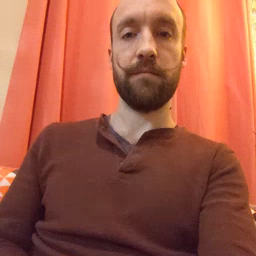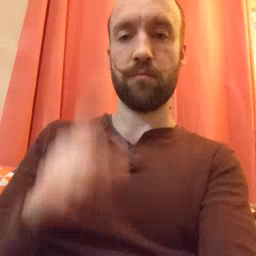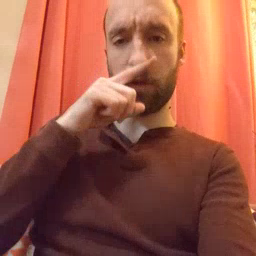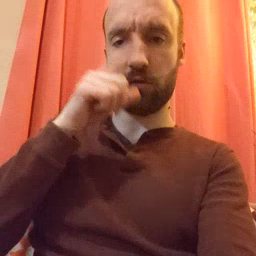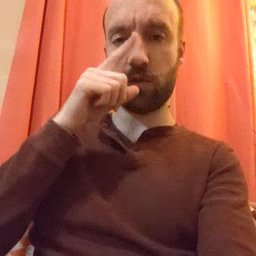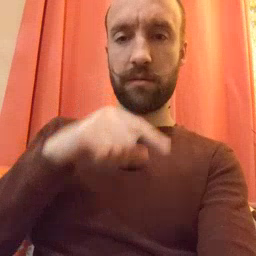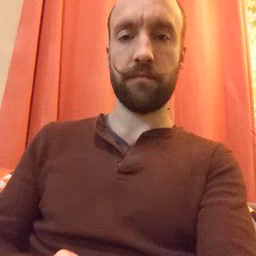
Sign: mouse